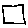
Label: square